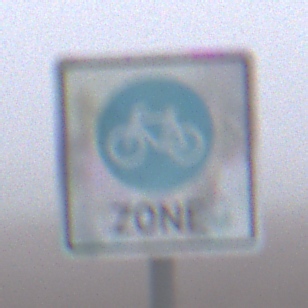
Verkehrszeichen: BeginnFahrradzone
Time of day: MorningAfternoon
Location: Outdoor (RoadRail)
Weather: Overcast
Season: NotSpecified
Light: Natural